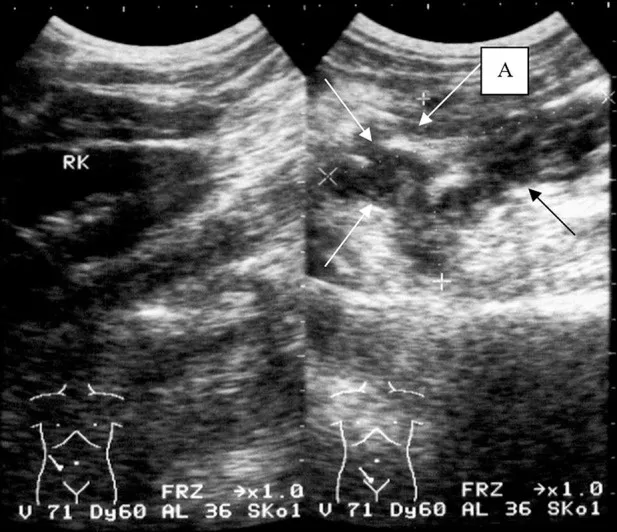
X-ray image of the abdominal abscess in the right iliac region (arrows) and the ileocecal angle of the intestine (A).
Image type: radiology (ultrasound)